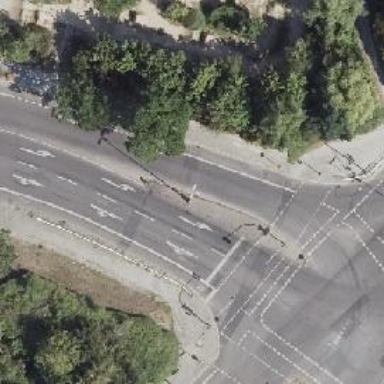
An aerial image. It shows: Tertiary road with asphalt surface. It is dual carriageway.